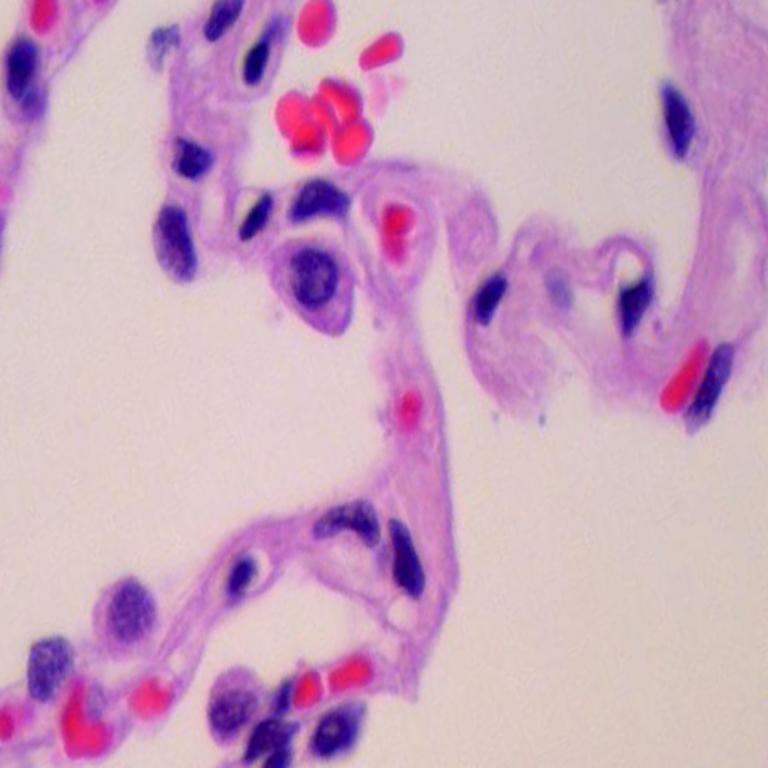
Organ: lung
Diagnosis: benign